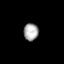
Tissue: lung
Cell type: Endothelial cells
Senescence score: 0.5973
Nuclear area (px): 250
Mean DAPI intensity: 168.24